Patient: sex M, age 52
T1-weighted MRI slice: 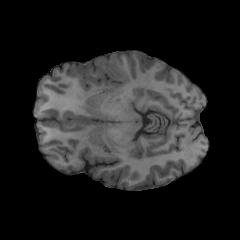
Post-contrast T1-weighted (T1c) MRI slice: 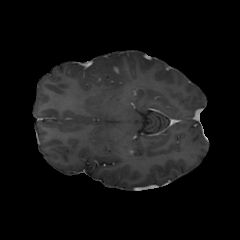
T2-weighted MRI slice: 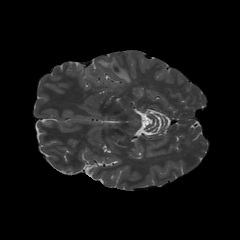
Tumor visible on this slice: yes
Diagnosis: Glioblastoma, IDH-wildtype
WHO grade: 4